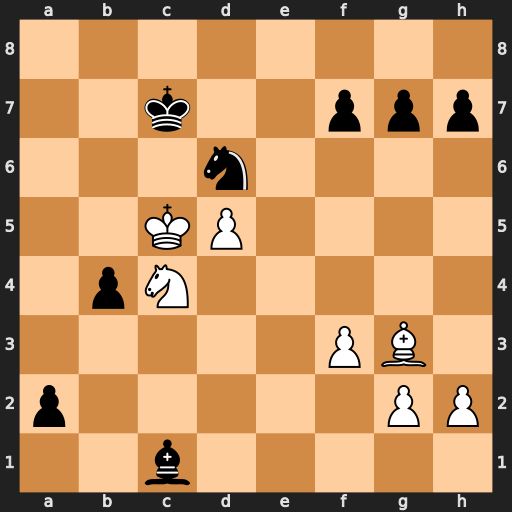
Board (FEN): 8/2k2ppp/3n4/2KP4/1pN5/5PB1/p5PP/2b5
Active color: w
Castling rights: -
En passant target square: -
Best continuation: Bxd6+ Kd7 Be5 b3 Ba1